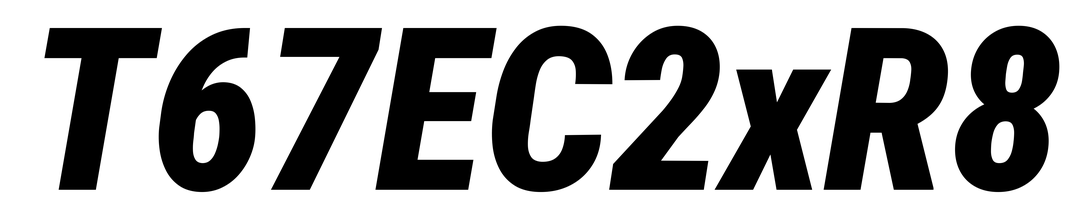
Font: Roboto-Italic_Condensed_Black_Italic